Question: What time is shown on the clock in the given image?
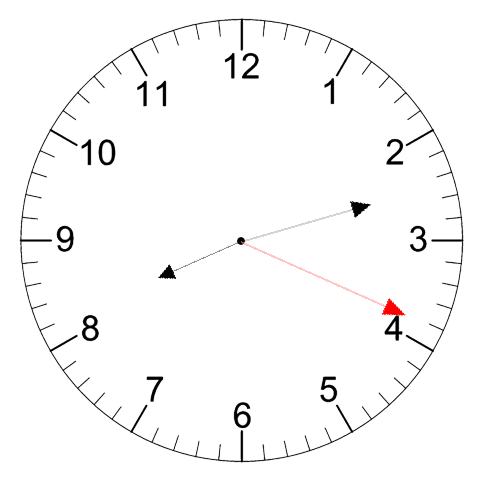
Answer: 08:12:19